Field crop: maize
Growth stage: 2
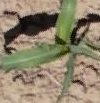
Species: maize